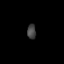
Tissue: prostate
Cell type: T cells
Senescence score: 0.2479
Nuclear area (px): 128
Mean DAPI intensity: 66.391